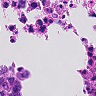
Metastatic tissue present: yes